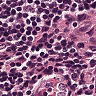
Metastatic tissue present: yes